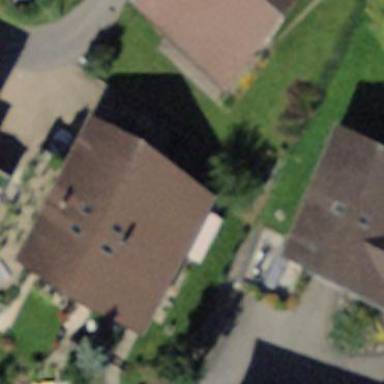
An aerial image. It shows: Residential building.